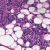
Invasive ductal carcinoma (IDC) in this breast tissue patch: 1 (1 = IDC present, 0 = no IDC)